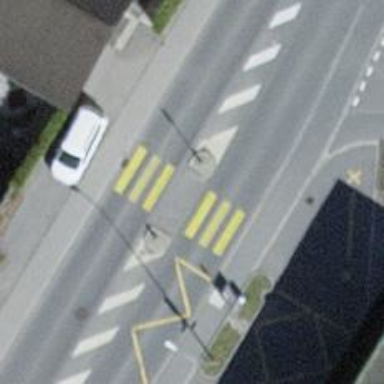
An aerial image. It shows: Marked zebra crossing with island.